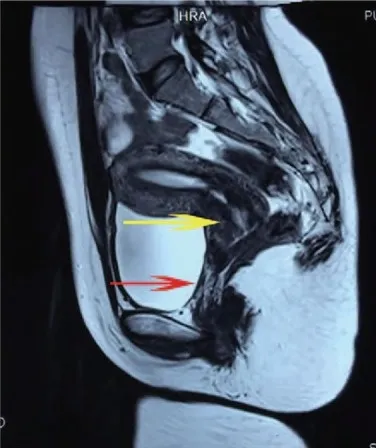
Magnetic resonance imaging scan showing (A) distinct cervices (yellow arrow) and no obvious low vagina (red arrow).
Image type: radiology (mri)